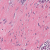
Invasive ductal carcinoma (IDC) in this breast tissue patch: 0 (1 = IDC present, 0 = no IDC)